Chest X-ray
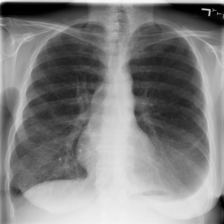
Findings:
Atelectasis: negative
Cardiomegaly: negative
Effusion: positive
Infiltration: negative
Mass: negative
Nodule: negative
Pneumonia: negative
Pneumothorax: positive
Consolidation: negative
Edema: negative
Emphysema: negative
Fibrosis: negative
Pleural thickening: negative
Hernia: negative